Question: I have setup Webstorm to recognise and compile my coffeescript files.
I have installed the AngularJS plugin and can successfully write my controllers etc in plain old javascript.
When I try to write my angular related code in CoffeeScript however I do not get any IDE support: code-completion, intellisense etc.
As a sign that all is not well, the 'angular' variable itself is not recognised, as shown in the image below.

: How do I enable support for AngularJS in CoffeeScript files?
Thanks
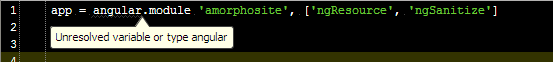
Answer: To fix the specific problem 'Unresolved variable or type angular' you need to make sure the angular javascript libraries have been 'Enabled' (see image below).
You do this via the WebStorm settings:
> File -> Settings -> Javascript -> Libraries

Here is the relevant help section: <URL>